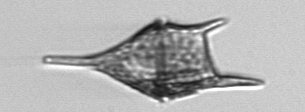
Label: Tripos_lineatus